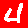
Digit: 4